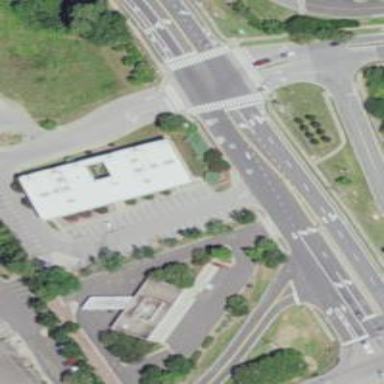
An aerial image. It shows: Asphalt footway with unmarked crossing and pedestrian island.